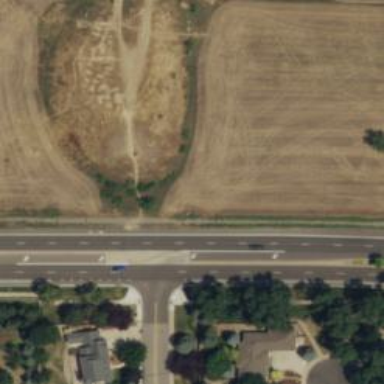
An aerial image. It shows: Secondary link road with asphalt surface.